Chest X-ray. View position: AP
Patient age: 48
Patient sex: M
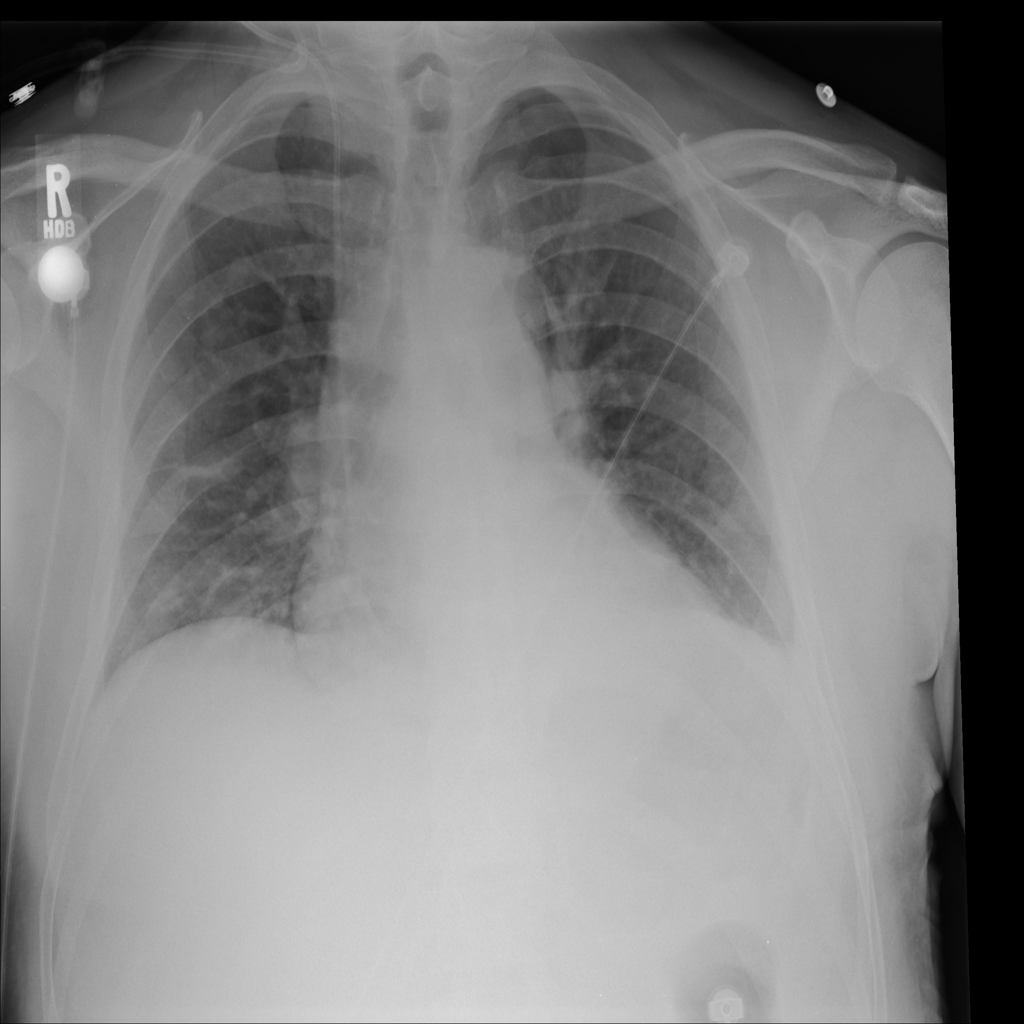
Finding: Pneumothorax